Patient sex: M
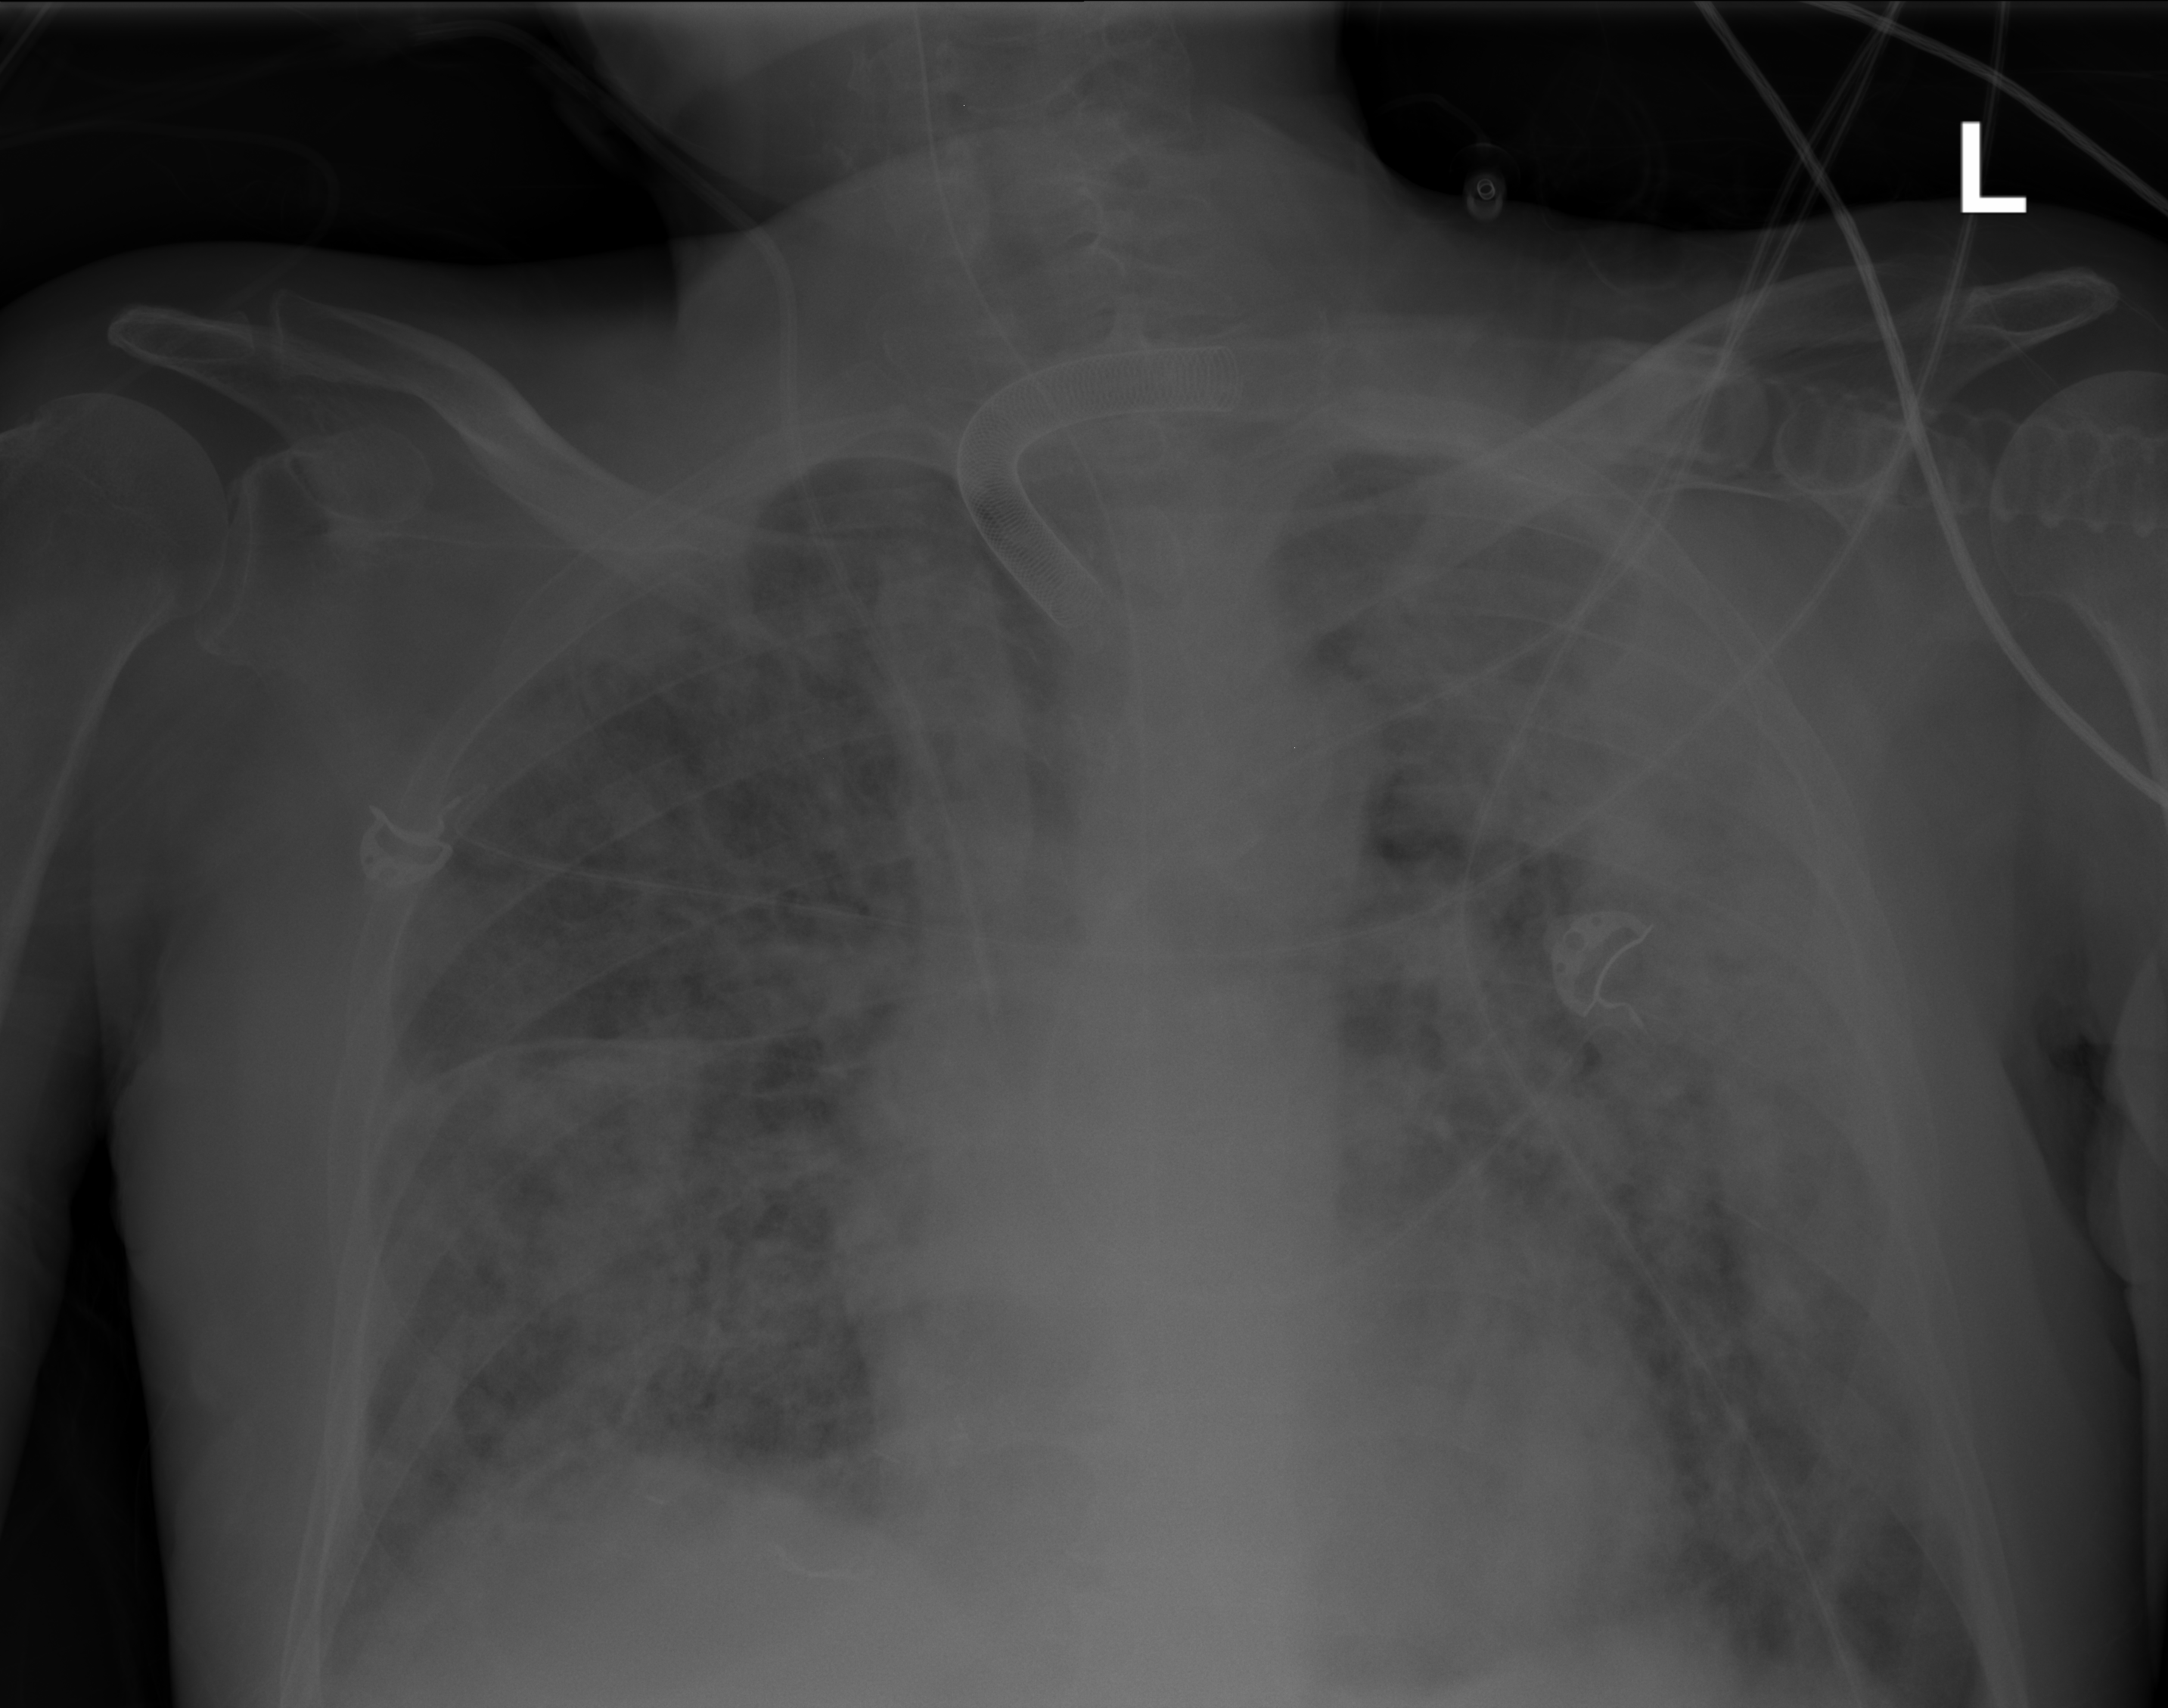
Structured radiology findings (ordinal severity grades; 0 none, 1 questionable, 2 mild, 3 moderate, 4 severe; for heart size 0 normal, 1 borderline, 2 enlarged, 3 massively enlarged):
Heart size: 0
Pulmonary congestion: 1
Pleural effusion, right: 0
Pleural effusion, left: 1
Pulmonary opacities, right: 4
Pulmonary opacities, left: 4
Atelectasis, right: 2
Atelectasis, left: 2